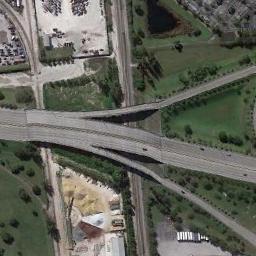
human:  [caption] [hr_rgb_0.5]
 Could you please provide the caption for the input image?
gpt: The overpass is divided into three roads .

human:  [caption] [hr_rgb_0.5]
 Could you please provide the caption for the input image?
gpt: The overpass is over the roads and the overpass is flanked by some buildings and green space .

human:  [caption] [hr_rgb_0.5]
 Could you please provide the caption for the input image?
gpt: The overpass is next to the grass and a parking lot .

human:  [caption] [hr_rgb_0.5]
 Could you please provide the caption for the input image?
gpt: There are many trees beside the overpass .

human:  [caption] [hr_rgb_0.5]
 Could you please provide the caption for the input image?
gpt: There are green meadows around the overpass .